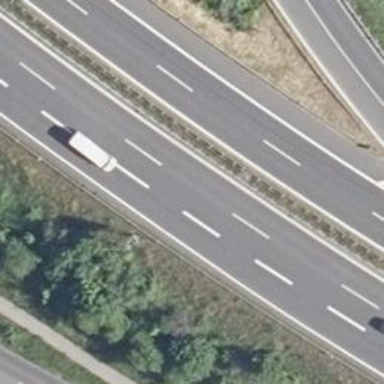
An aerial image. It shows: Trunk motorroad.